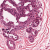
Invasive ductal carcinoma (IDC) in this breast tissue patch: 0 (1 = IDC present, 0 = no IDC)